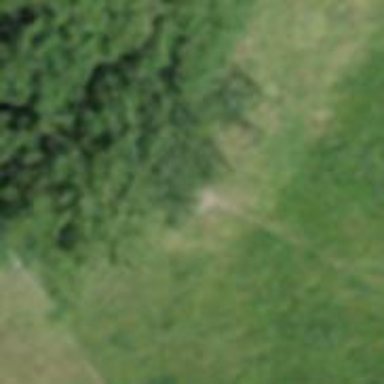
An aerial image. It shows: Grass path.